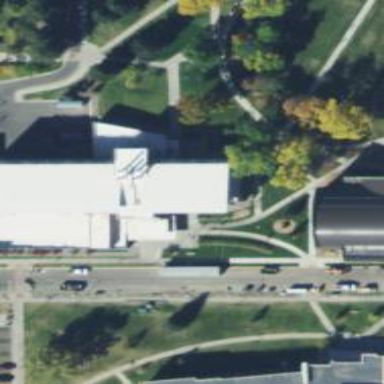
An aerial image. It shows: University building.